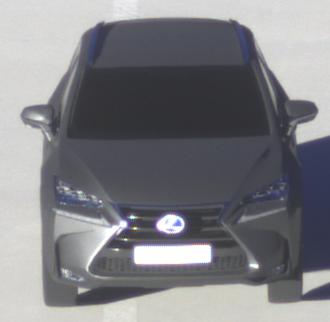
Make: Lexus
Model: NX 300h
Detailed model: NX (AZ1)
Model produced from: 2017/11
Model produced until: 2018/08
Doors: 5
Color: gray
Road condition: dry road
Daytime: sunrise or sunset
Contrast: high contrast